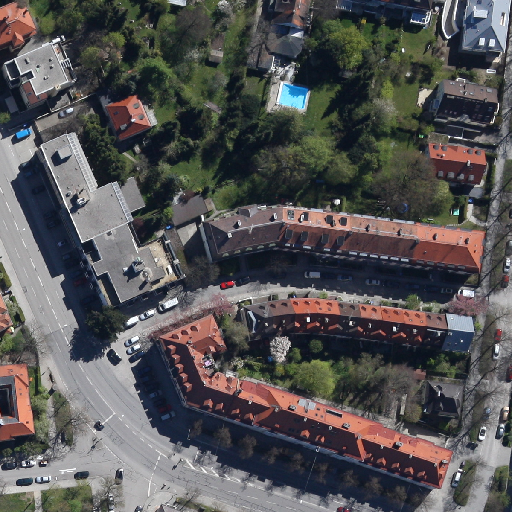
Referring expression: bikeway